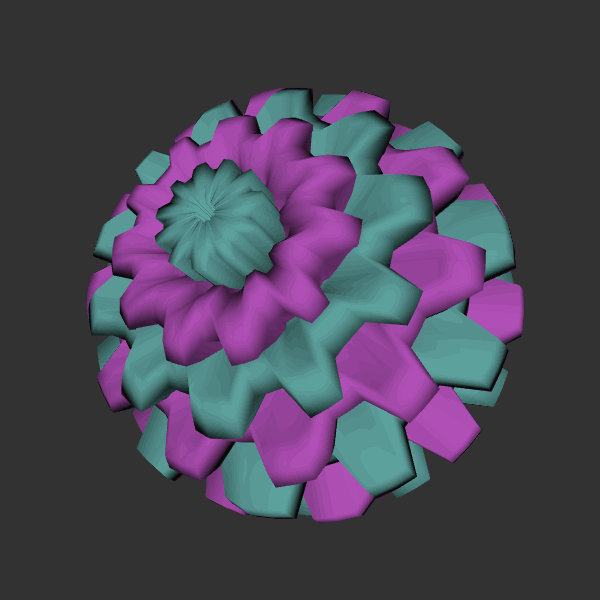
Background: dark